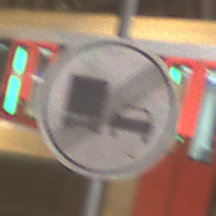
Verkehrszeichen: EndeUeberholverbotKraftfahrzeuge
Umgebung: Indoor, Urban
Tageszeit: NotSpecified
Wetter: NotSpecified
Licht: Artificial
Jahreszeit: NotSpecified
Kontrast: MediumContrast